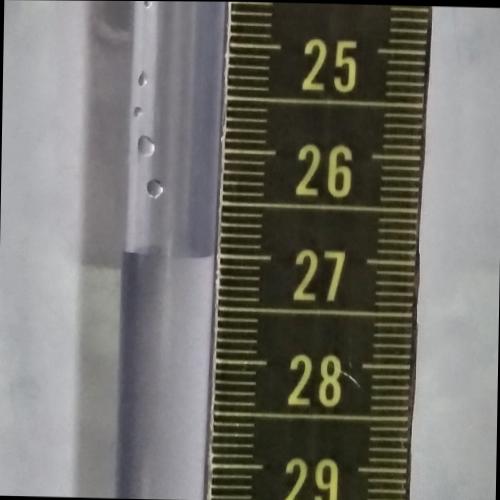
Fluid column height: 27.0 cm